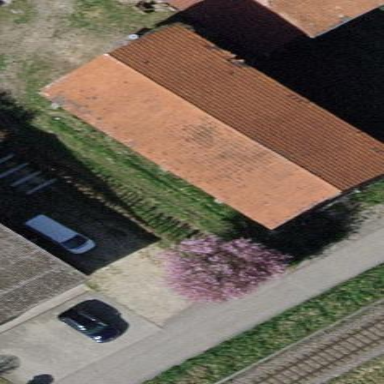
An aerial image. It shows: Rural barn.